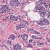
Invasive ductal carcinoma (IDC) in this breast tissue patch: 1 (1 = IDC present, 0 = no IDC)